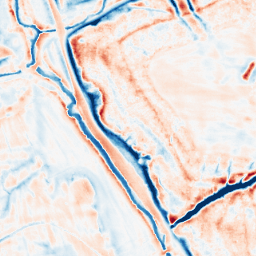
Category: edge_preserving
Decomposition family: bilateral
Decomposition parameters: d: 21
sigma_color: 150
sigma_space: 100
Upsampling method: sinc_blackman
Upsampling parameters: scale: 2
kernel_size: 4
Upsampling scale: 2